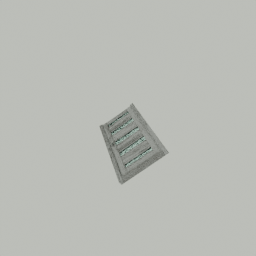
Label: architecture